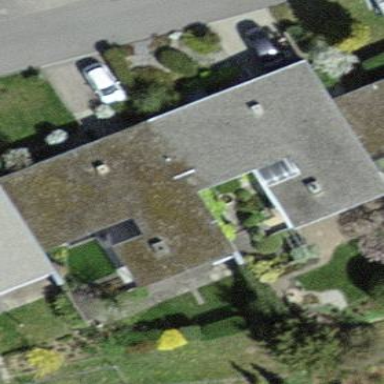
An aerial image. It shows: Terrace building.